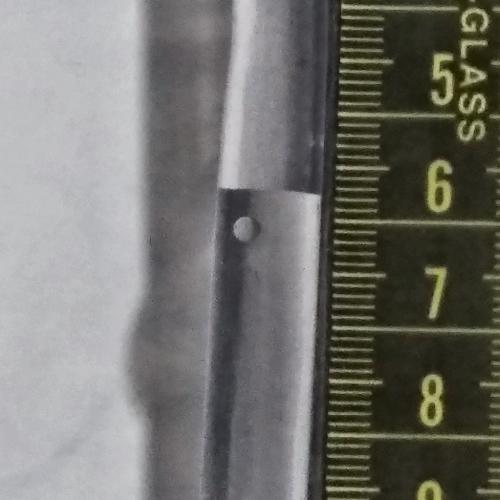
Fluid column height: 6.3 cm